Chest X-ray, PA view. Patient: 53 years old, sex F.
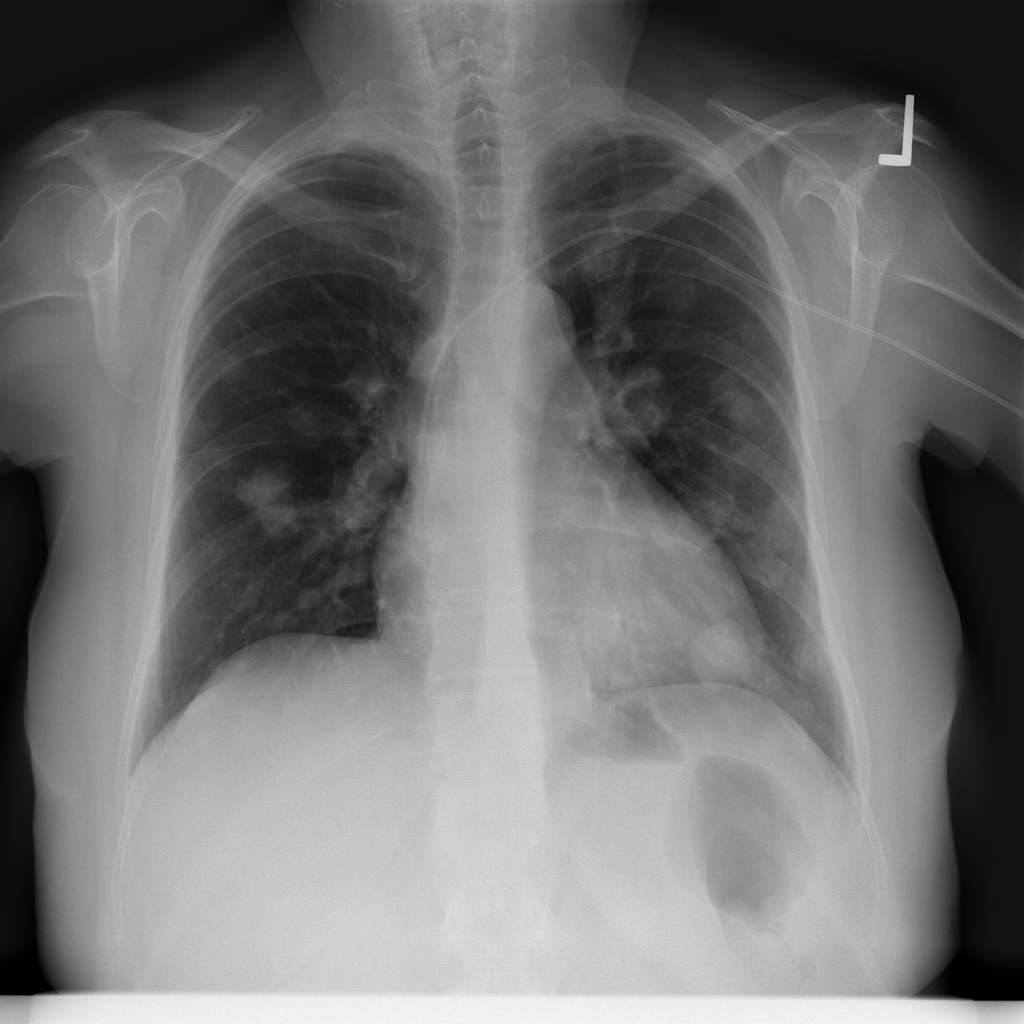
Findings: Edema, Effusion, Nodule